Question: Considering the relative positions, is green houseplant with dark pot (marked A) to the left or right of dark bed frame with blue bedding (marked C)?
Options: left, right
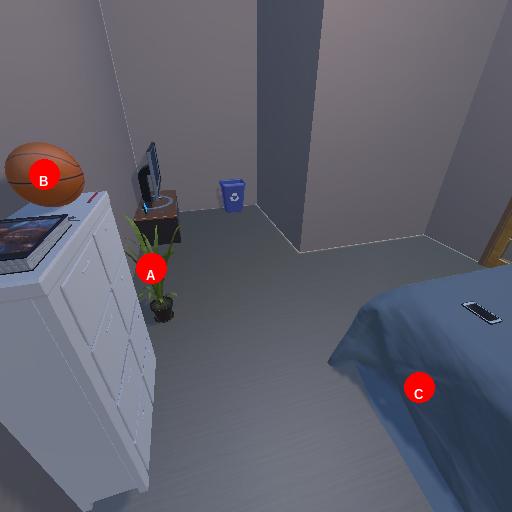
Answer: left